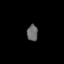
Tissue: lung
Cell type: Epithelial cells
Senescence score: 0.2409
Nuclear area (px): 176
Mean DAPI intensity: 104.244